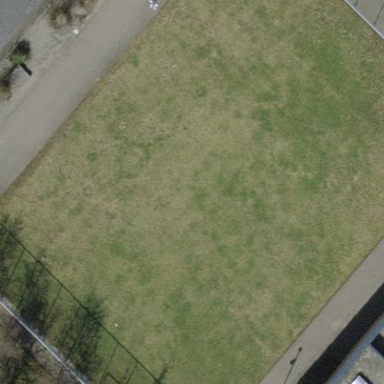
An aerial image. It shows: Soccer pitch with grass surface for leisure land.